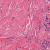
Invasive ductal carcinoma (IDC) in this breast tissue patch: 0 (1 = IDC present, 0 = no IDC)